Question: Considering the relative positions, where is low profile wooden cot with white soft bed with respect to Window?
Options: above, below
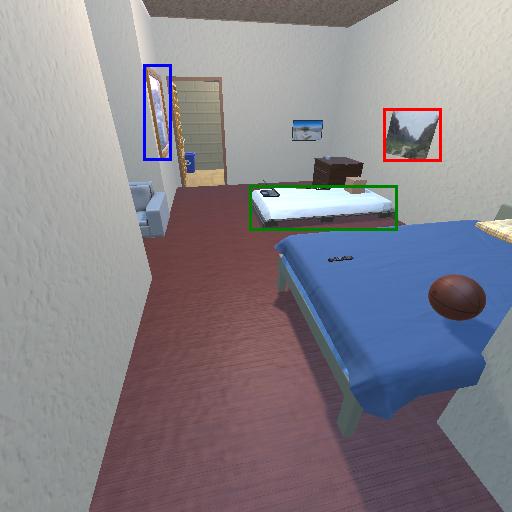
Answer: above